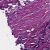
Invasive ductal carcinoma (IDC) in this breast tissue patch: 0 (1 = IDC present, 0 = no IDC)